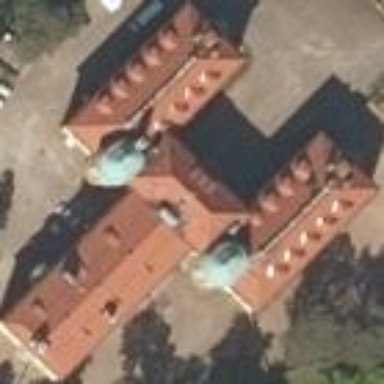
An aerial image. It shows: Historic school building with hipped roof.